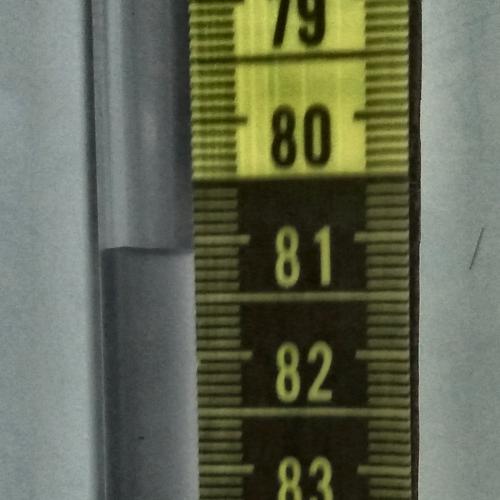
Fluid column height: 81.1 cm